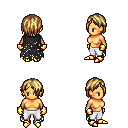
a pixel art fantasy rpg character, female body template, human, tanned skin, black tattered cape, white pants, blonde bangs hairstyle, gold gloves, gold boots, four views (front, back, left, right), 2x2 character sprite sheet, small pixel art, hard edges, no anti-aliasing